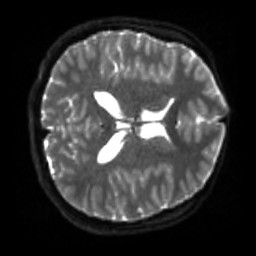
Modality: sbref
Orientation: axial
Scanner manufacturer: siemens
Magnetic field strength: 3 T
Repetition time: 4 s
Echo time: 0.0594 s